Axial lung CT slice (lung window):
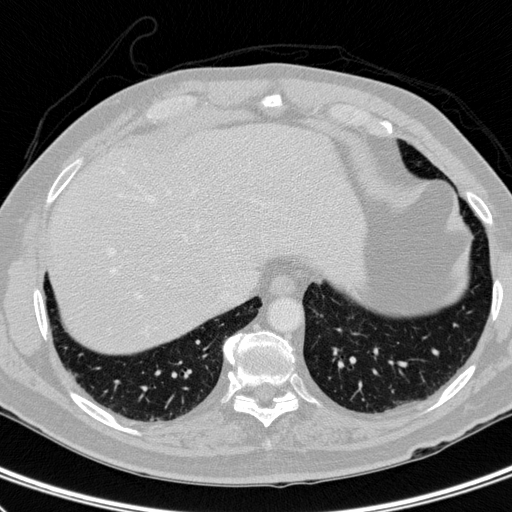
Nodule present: no